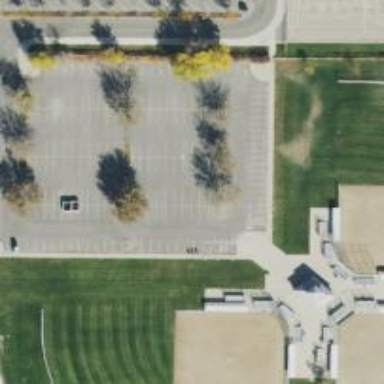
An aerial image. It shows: Parking space.